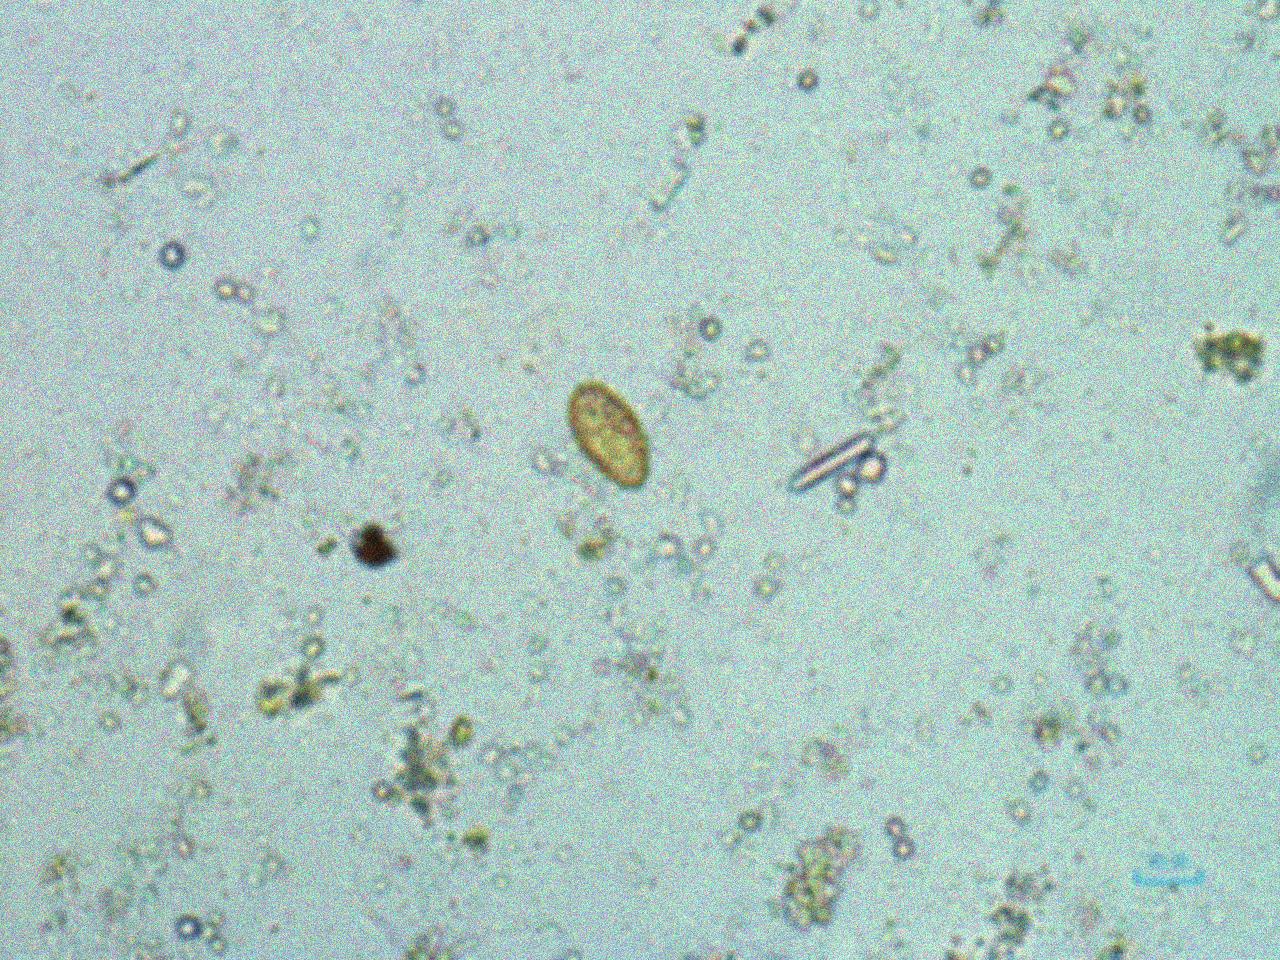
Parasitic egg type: Opisthorchis viverrine